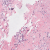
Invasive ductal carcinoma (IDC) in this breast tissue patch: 0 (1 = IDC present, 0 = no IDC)